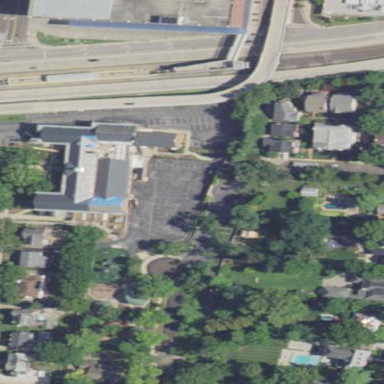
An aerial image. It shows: School building.